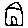
Label: house